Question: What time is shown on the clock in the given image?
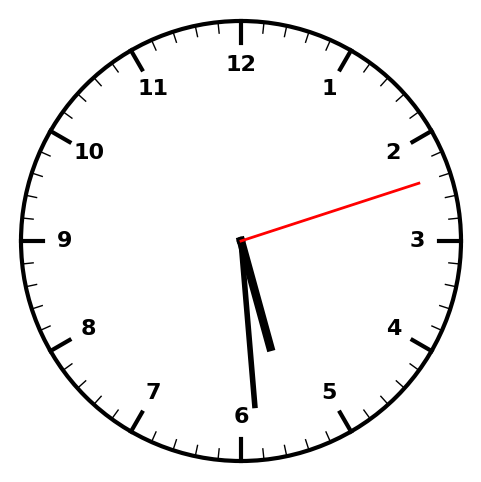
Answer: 05:29:12